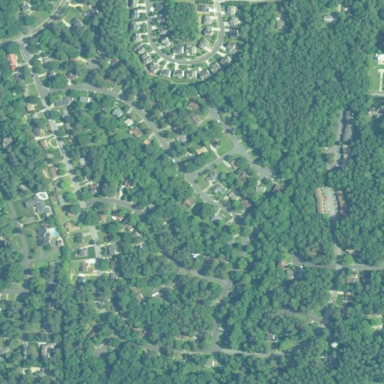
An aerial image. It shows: Residential area within neighborhood.